Question: How to addInCondition with floats?
I tried a lot.
This works ok:
'''
$criteria=new CDbCriteria();
$criteria->addInCondition('order_id',array(36907));
$tasks=OrderTask::model()->findAll($criteria);
'''
In my case it returns 4 models:

But if I try
'''
$criteria=new CDbCriteria();
$criteria->addInCondition('order_id',array(36907));
$criteria->addInCondition('step',array(3.20));
$tasks=OrderTask::model()->findAll($criteria);
'''
Or
'''
$criteria=new CDbCriteria();
$criteria->addInCondition('step',array("3.20"));
$tasks=OrderTask::model()->findAll($criteria);
'''
Or
'''
$criteria=new CDbCriteria();
$criteria->addInCondition('step',array('3.2'));
$tasks=OrderTask::model()->findAll($criteria);
'''
Results are empty.
According to log, the query is:
> system.db.CDbCommand.query(SELECT * FROM 'orders_tasks' 't' WHERE step=:ycp1. Bound with :ycp1=3.2)
This query in phpmyadmin returns 5360 rows
'''
SELECT * FROM 'orders_tasks' 't' WHERE step = 3.20
'''
This queries in phpmyadmin returns 0 rows
'''
SELECT * FROM 'orders_tasks' 't' WHERE step = '3.20'
SELECT * FROM 'orders_tasks' 't' WHERE step = '3.2'
SELECT * FROM 'orders_tasks' 't' WHERE step = "3.20"
'''
This try
'''
$criteria=new CDbCriteria();
$criteria->addInCondition('step',array("3,20"));
$tasks=OrderTask::model()->findAll($criteria);
'''
returns Models with step=3 OR 20
This query in phpmyadmin returns rows with step=3 OR 20
'''
SELECT * FROM 'orders_tasks' 't' WHERE step = '3,20'
'''
So, how to 'addInCondition' with floats?
# Details, for instance
'step' field is 'float(8,2)'
Sql table dump:
'''
CREATE TABLE IF NOT EXISTS 'orders_tasks' (
'task_id' int(11) NOT NULL AUTO_INCREMENT,
'order_id' int(11) NOT NULL,
'step' float(6,2) NOT NULL,
'done' int(1) NOT NULL DEFAULT '0',
PRIMARY KEY ('task_id'),
KEY 'order_id' ('order_id'),
KEY 'step' ('step'),
KEY 'orderstep' ('order_id','step')
) ENGINE=InnoDB DEFAULT CHARSET=utf8 AUTO_INCREMENT=4 ;
'''
Yii version: 1.1.10
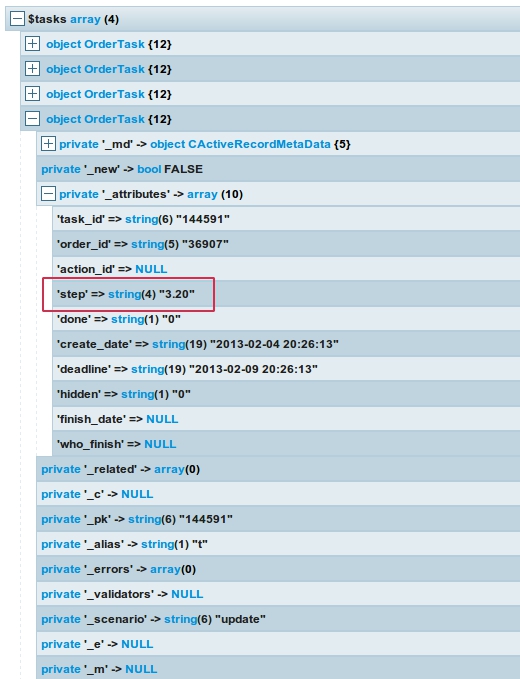
Answer: '''
DROP TABLE IF EXISTS 'prefix_test';
CREATE TABLE IF NOT EXISTS 'prefix_test' (
'task_id' int(11) NOT NULL AUTO_INCREMENT,
'order_id' int(11) NOT NULL,
'step' float(6,2) NOT NULL,
'done' int(1) NOT NULL DEFAULT '0',
PRIMARY KEY ('task_id'),
KEY 'order_id' ('order_id'),
KEY 'step' ('step'),
KEY 'orderstep' ('order_id','step')
) ENGINE=InnoDB DEFAULT CHARSET=utf8 AUTO_INCREMENT=4 ;
INSERT INTO 'prefix_test' VALUES (1,36907,3.20,0);
INSERT INTO 'prefix_test' VALUES (2,36907,3.21,0);
INSERT INTO 'prefix_test' VALUES (3,37907,4.13,0);
$criteria=new CDbCriteria();
$criteria->addInCondition('order_id',array(36907));
$criteria->addInCondition('step',array(3.20));
$tests=Test::model()->findAll($criteria);
echo "Rows: ".count($tests)."<br>";
#Returns Rows: 0
'''
Query in Yii logs
'''
SELECT * FROM 'prefix_test' 't' WHERE (order_id=:ycp0) AND (step=:ycp1). Bound with :ycp0=36907, :ycp1=3.2
'''
Real query in MySql logs
'''
SELECT * FROM 'prefix_test' 't' WHERE (order_id=36907) AND (step='3.2')
'''
This will fix you problem
'''
ALTER TABLE 'prefix_test' CHANGE 'step' 'step' decimal(10,2) NOT NULL;
'''
After that your query returns
'''
#Returns Rows: 1
'''